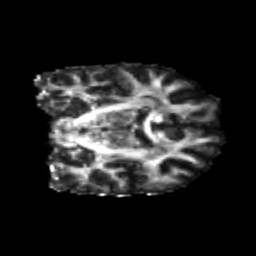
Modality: FA
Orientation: coronal
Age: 24
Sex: male
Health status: healthy
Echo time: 0.074 s